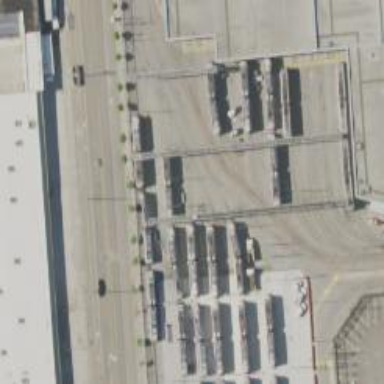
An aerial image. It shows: Light rail service yard with electrified contact lines.